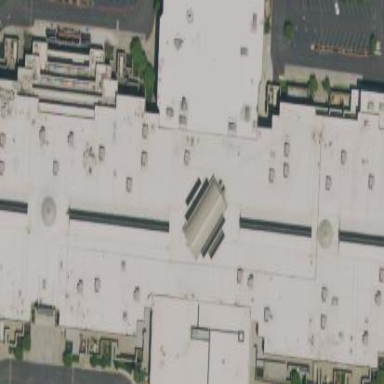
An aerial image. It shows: Mall building.